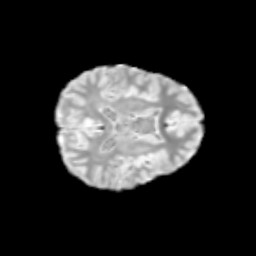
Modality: T2w
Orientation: axial
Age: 13
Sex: male
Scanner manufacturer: siemens
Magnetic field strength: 3 T
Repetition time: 3.8 s
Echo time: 0.07 s